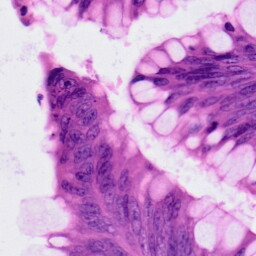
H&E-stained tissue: Colon